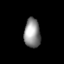
Tissue: lung
Cell type: Endothelial cells
Senescence score: 0.5689
Nuclear area (px): 466
Mean DAPI intensity: 141.167